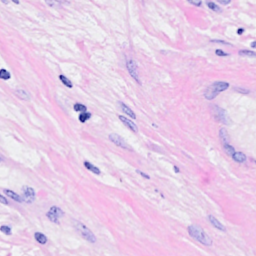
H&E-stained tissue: Breast